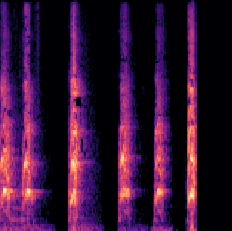
Sound class: Dog